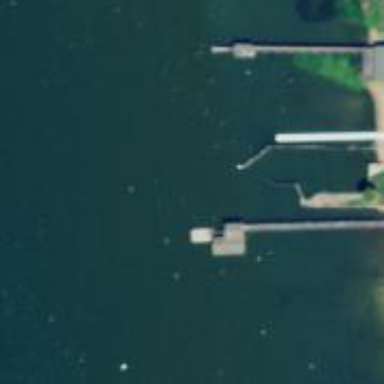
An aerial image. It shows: Man-made pier.